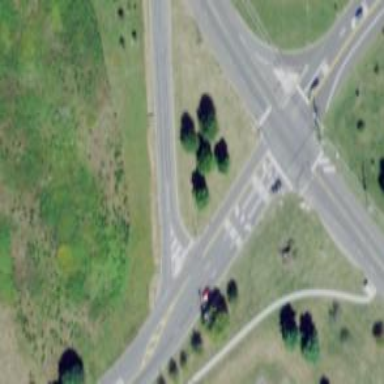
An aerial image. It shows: Junction.